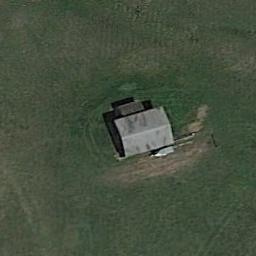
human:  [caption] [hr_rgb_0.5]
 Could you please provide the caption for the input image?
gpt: In a sparse residential area there is a grey house surrounded by grass .

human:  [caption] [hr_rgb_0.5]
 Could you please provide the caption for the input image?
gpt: The sparse residential is surrounded by grass .

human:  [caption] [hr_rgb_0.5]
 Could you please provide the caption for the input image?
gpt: The sparse residential is on the grass .

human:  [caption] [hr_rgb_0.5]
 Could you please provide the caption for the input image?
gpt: In the vast stretches of green prairie is a house .

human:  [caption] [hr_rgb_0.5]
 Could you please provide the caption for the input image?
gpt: A sparse residential area with a gray building on the green meadow .